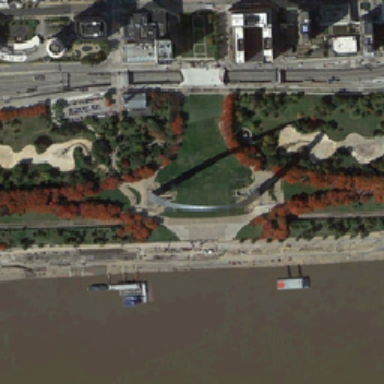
Many green plants are near the river .